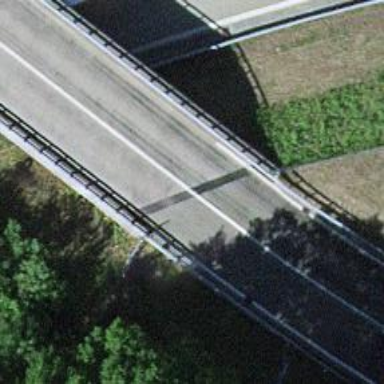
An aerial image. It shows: Primary highway bridge with asphalt surface.